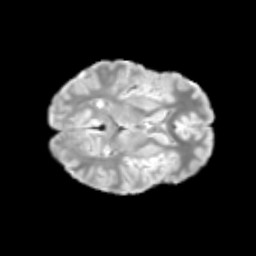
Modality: T2w
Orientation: axial
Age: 13
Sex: male
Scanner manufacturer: siemens
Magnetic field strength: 3 T
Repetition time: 3.8 s
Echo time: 0.07 s